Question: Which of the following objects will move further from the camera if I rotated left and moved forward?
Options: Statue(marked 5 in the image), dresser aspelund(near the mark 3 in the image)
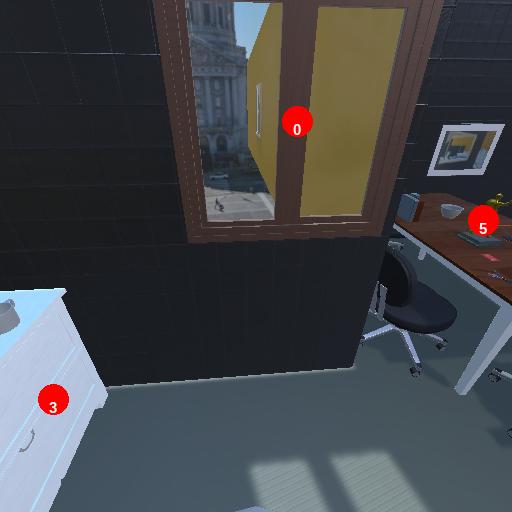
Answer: Statue(marked 5 in the image)